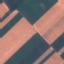
Land use / land cover class: AnnualCrop